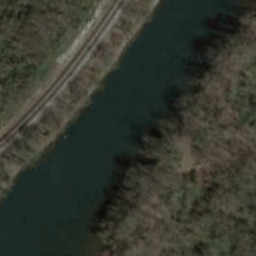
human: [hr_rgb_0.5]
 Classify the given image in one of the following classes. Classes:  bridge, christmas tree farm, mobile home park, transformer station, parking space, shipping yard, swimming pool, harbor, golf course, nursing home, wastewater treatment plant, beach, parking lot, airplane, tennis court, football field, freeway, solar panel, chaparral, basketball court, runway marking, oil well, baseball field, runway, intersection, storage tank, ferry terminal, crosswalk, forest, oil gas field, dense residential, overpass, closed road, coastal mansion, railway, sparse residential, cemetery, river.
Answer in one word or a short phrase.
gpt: river